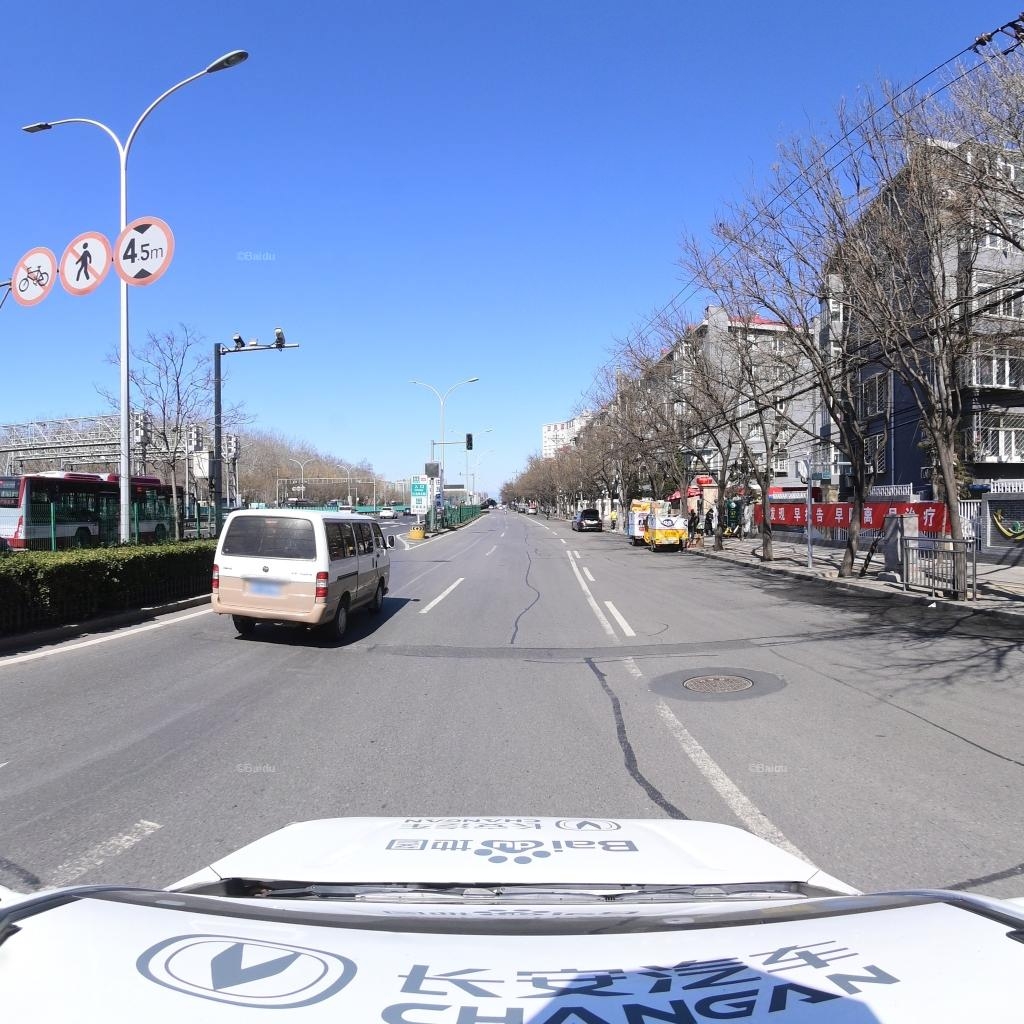
Region: Chaoyang
Road damage annotations: transverse patch, longitudinal patch, transverse patch, longitudinal patch, longitudinal patch, manhole cover, transverse patch